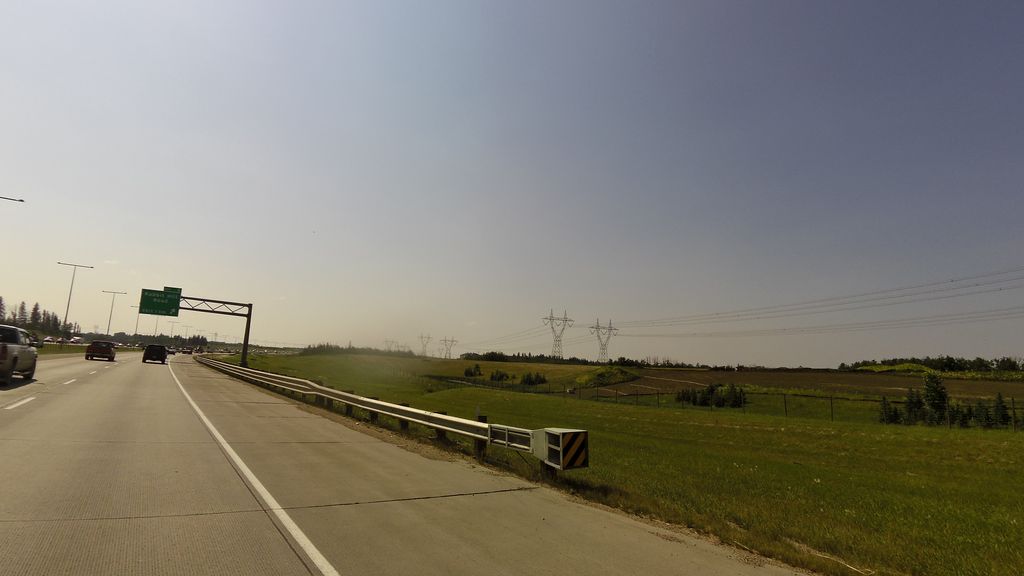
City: edmonton